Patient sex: M
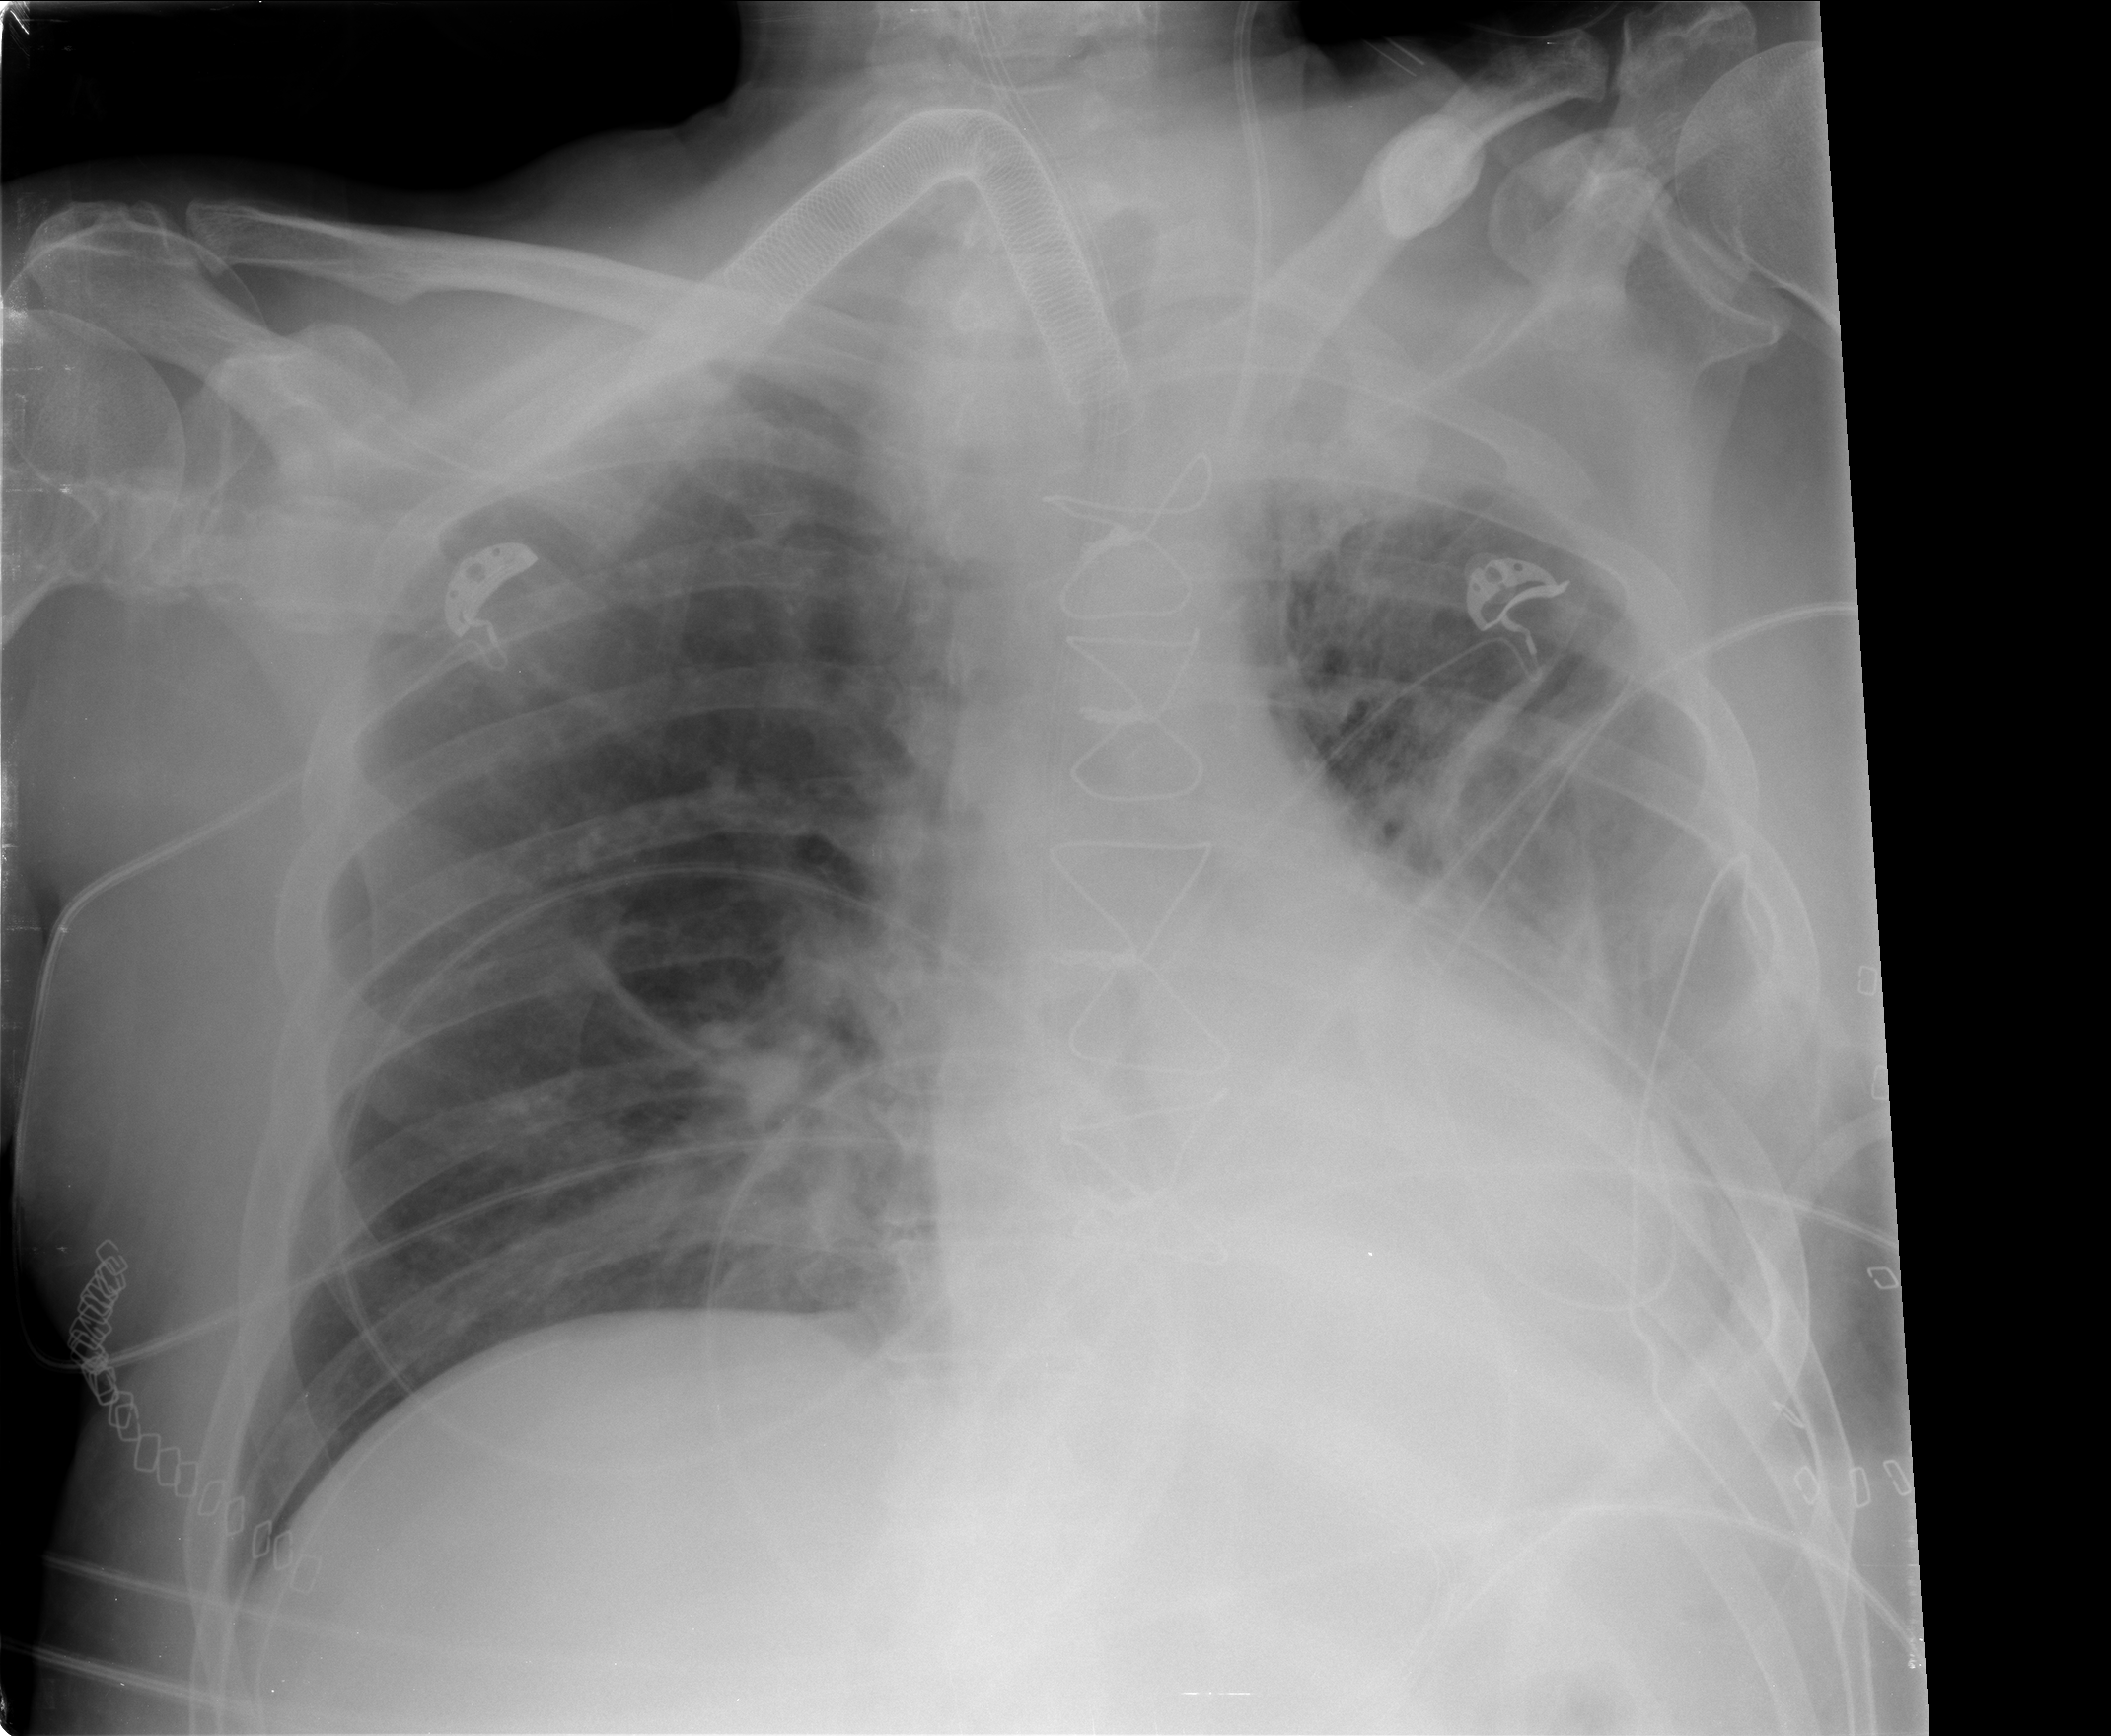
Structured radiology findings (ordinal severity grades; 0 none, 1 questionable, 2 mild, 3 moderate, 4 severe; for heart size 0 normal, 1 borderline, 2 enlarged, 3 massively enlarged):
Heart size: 0
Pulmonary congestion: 2
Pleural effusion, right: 0
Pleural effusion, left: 3
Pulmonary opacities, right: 1
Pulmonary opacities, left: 2
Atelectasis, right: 1
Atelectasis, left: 3